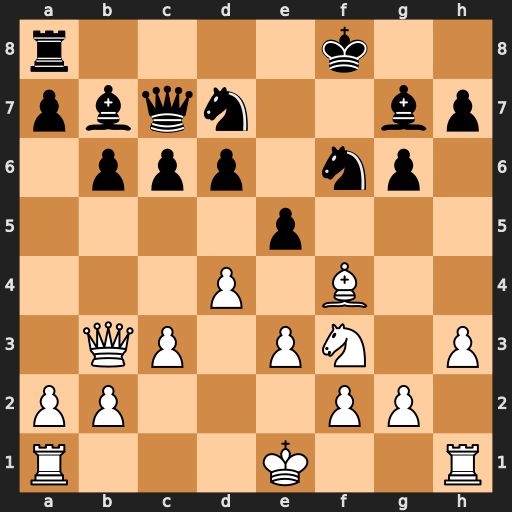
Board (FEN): r4k2/pbqn2bp/1ppp1np1/4p3/3P1B2/1QP1PN1P/PP3PP1/R3K2R
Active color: w
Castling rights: KQ
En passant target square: -
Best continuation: Ng5 Nc5 dxc5